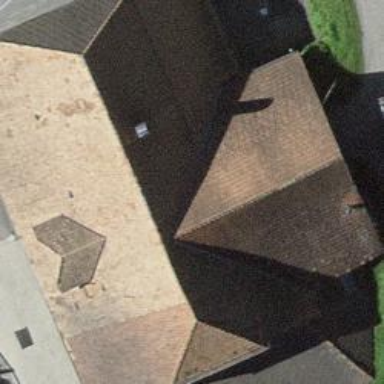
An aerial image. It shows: Farm building.